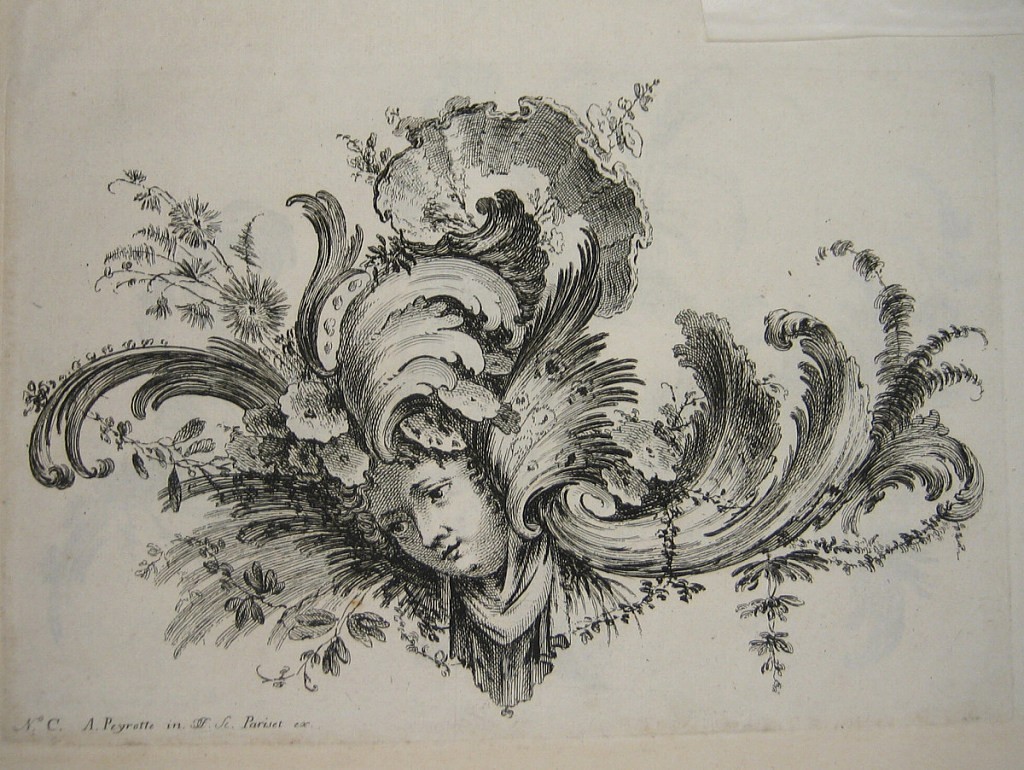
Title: Ornament Design
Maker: Jean-Laurent Aublé, French, active 1740 – 1759
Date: mid- 18th century
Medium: Etching on laid paper
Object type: Print
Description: A design for rococo ornament featuring shell motifs and foliage, flowers, fruit, foliate branches, and leaves. The plate is signed.